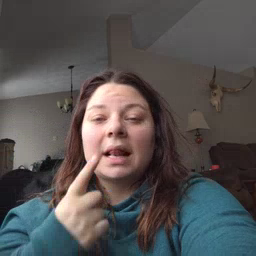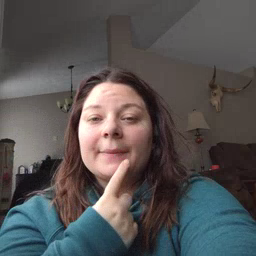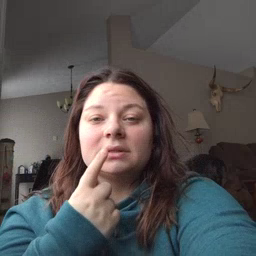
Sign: lips